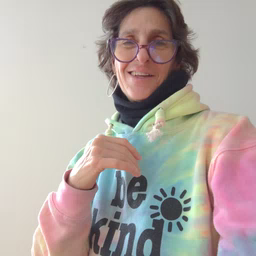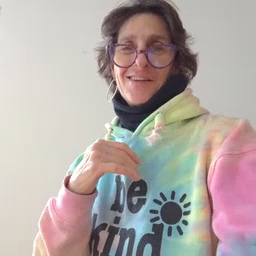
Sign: look